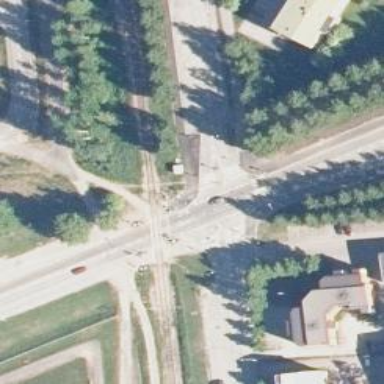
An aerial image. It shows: Railway crossing with lights and saltire. The crossing is fully barricaded.